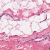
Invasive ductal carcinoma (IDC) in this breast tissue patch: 0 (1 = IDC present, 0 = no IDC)